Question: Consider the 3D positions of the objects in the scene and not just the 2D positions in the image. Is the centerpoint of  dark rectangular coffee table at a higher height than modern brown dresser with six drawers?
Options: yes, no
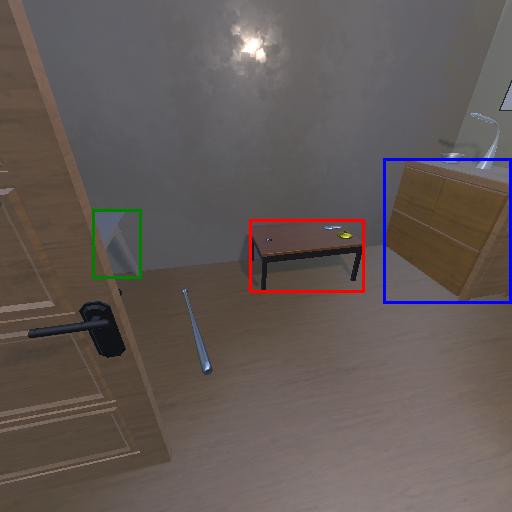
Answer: yes